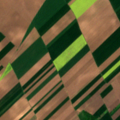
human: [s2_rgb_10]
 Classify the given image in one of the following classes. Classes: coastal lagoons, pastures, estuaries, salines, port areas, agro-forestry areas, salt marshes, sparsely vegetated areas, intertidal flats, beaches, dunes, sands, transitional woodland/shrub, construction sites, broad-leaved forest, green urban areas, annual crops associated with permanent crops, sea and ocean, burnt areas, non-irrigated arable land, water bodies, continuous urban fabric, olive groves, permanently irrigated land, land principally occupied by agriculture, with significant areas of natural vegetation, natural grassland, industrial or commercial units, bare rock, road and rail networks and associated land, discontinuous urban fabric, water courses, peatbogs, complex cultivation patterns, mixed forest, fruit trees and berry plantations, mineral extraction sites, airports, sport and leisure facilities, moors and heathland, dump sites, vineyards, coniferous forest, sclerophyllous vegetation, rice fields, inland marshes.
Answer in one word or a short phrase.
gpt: non-irrigated arable land